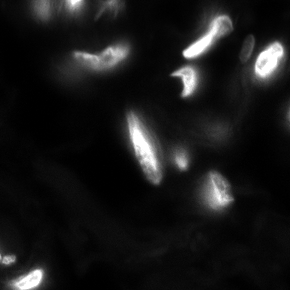
Tissue sample: colon
Magnification: 10.0x
Cell type: Myeloid cells
Senescence state: senescent